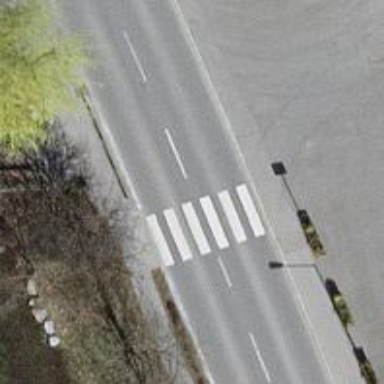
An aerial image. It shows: Uncontrolled zebra crossing with white markings.